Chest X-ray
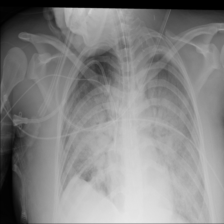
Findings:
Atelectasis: negative
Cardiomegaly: negative
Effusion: negative
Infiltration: negative
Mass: negative
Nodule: negative
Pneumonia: negative
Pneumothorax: negative
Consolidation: negative
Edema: positive
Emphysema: negative
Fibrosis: negative
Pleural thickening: negative
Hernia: negative